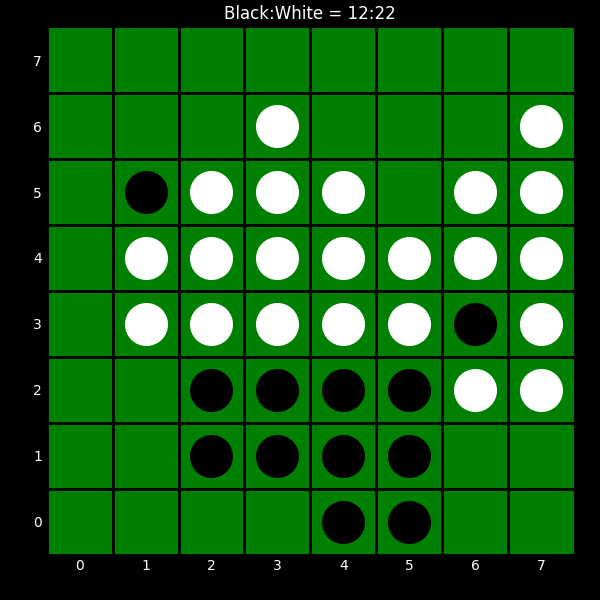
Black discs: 12
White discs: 22